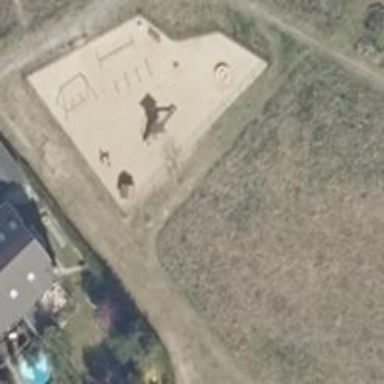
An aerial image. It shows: Playground with structure.